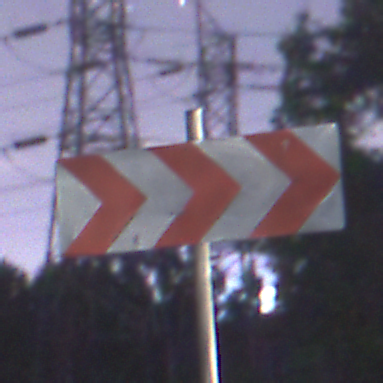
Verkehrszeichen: RichtungstafelnInKurvenGrossLinks
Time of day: Night
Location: Outdoor (Suburban)
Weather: PartlyCloudy
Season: NotSpecified
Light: Artificial